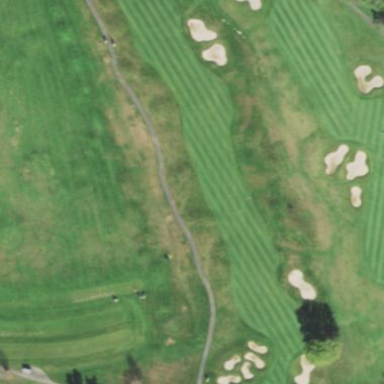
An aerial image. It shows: Golf fairway surrounded by grass.